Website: slack
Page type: payment
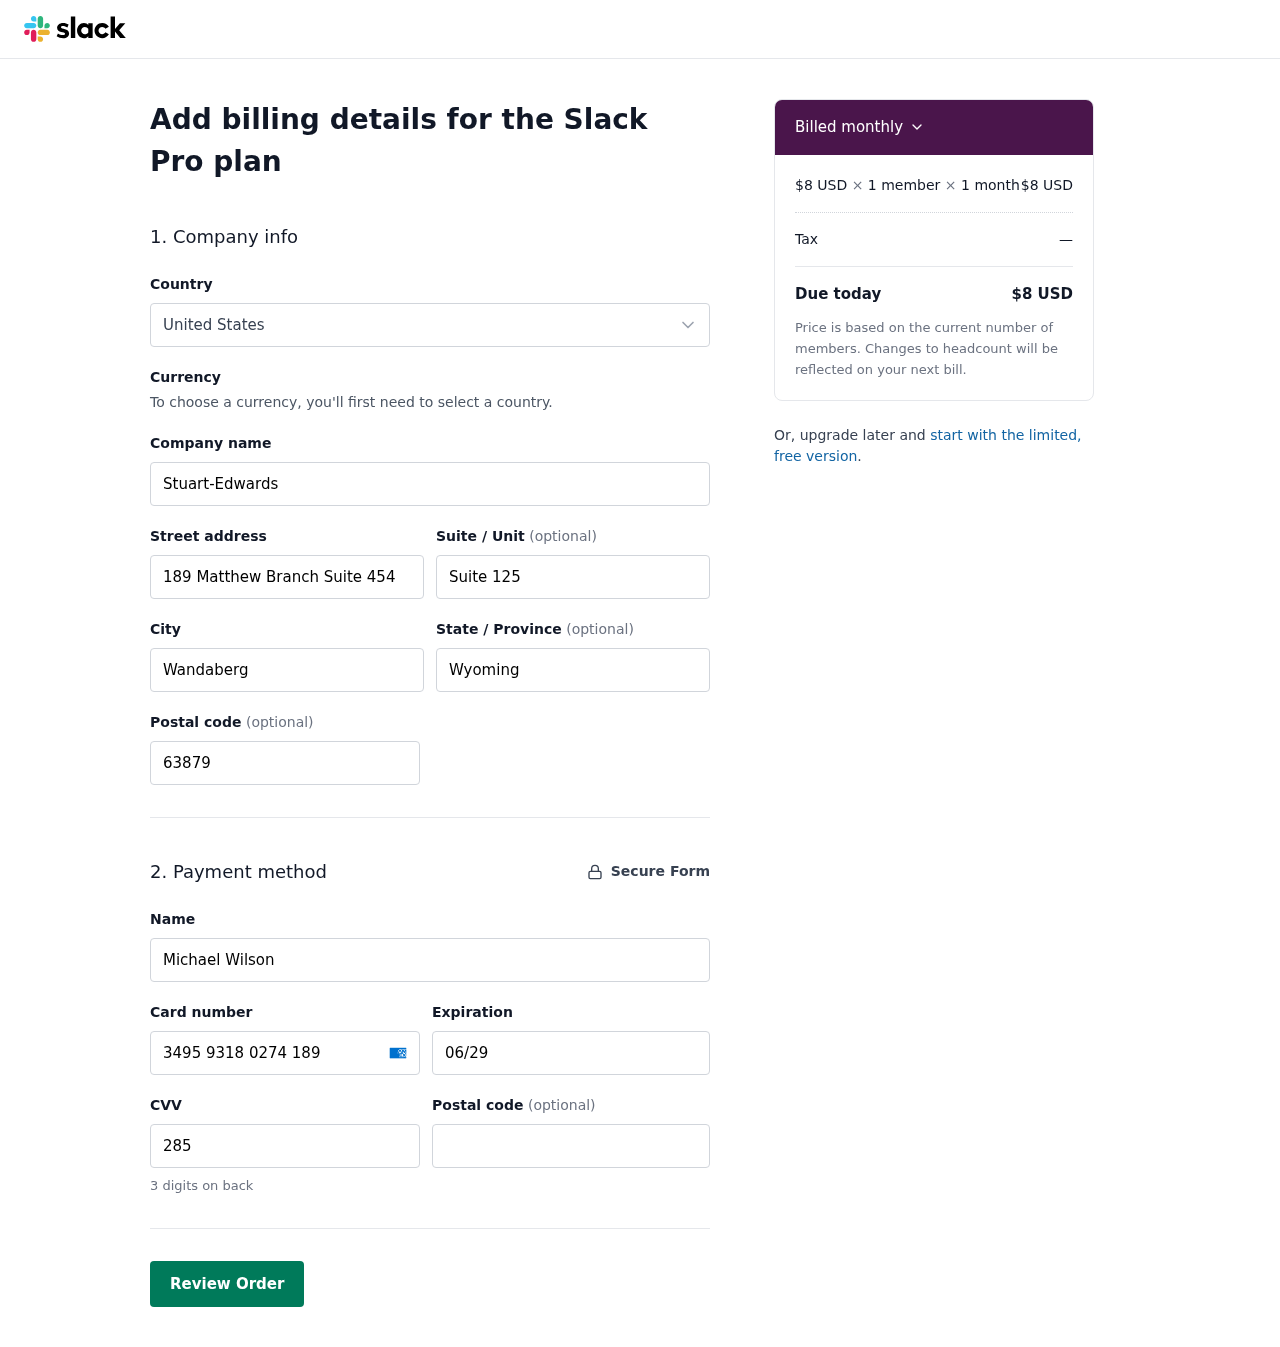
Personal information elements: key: PII_COUNTRY
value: United States
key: PII_COMPANY
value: Stuart-Edwards
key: PII_STREET
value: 189 Matthew Branch Suite 454
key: PII_STREET2
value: Suite 125
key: PII_CITY
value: Wandaberg
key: PII_STATE
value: Wyoming
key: PII_POSTCODE
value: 63879
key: PII_FULLNAME
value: Michael Wilson
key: PII_CARD_NUMBER
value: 3495 9318 0274 189
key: PII_CARD_EXPIRY
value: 06/29
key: PII_CARD_CVV
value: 2853
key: PII_POSTCODE2
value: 74481
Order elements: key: ORDER_PRICE_PER_MEMBER
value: $8 USD
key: ORDER_NUM_MEMBERS
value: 1 member
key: ORDER_NUM_MONTHS
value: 1 month
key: ORDER_SUBTOTAL
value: $8 USD
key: ORDER_TAX
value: —
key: ORDER_TOTAL
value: $8 USD